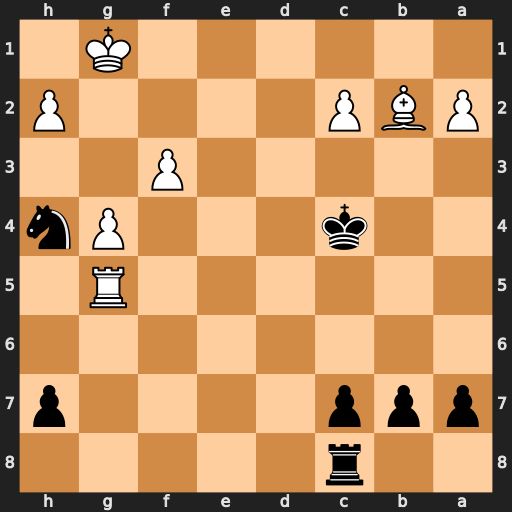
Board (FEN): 2r5/ppp4p/8/6R1/2k3Pn/5P2/PBP4P/6K1
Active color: b
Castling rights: -
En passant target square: -
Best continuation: Nxf3+ Kg2 Nxg5